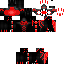
A female skeleton skin with dark skin, wearing red helmet dressed in a red robe top and red pants, featuring a closed mouth.